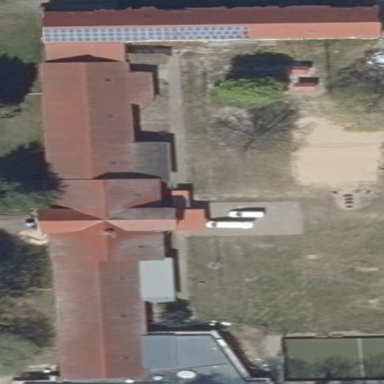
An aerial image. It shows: School building.